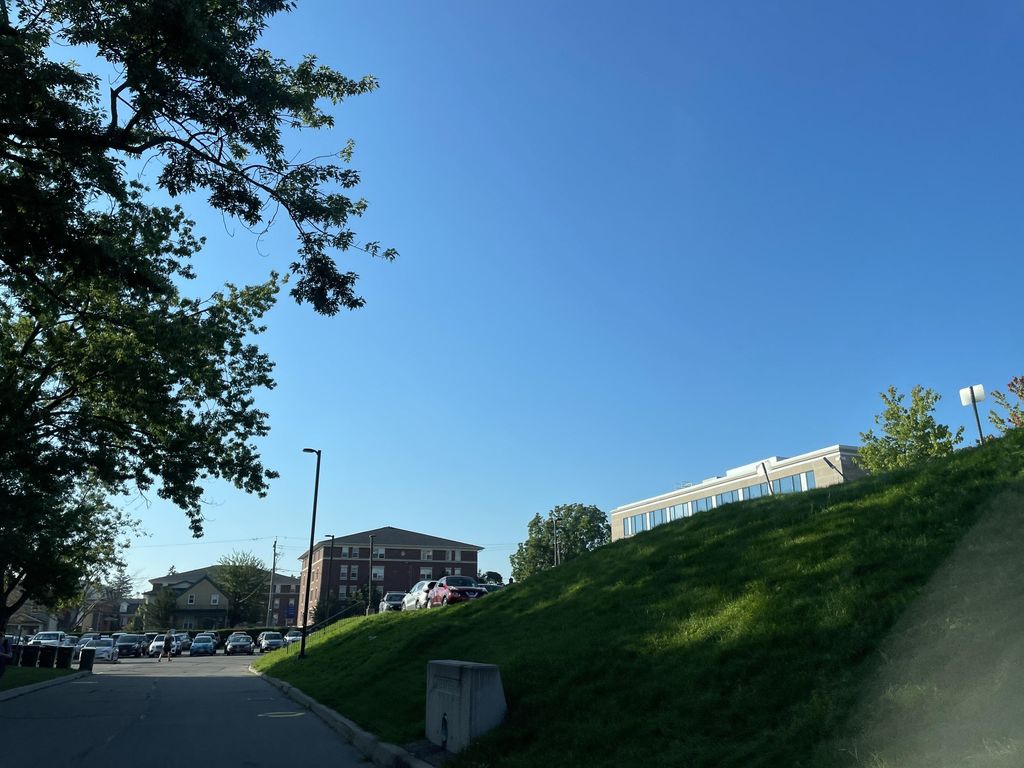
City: kitchener-waterloo